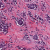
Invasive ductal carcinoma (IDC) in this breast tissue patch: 1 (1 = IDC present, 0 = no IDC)